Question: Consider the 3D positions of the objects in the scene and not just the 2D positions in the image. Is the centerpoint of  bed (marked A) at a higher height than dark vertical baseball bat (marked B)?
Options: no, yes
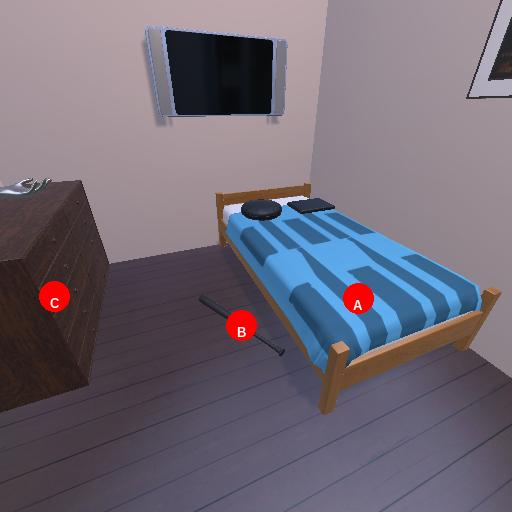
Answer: no